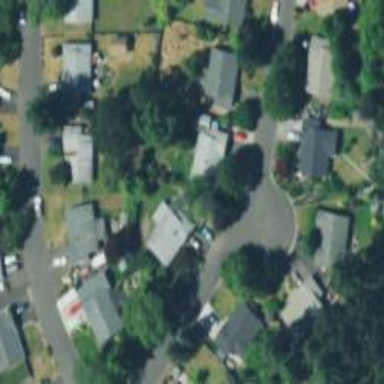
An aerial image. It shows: Residential road.